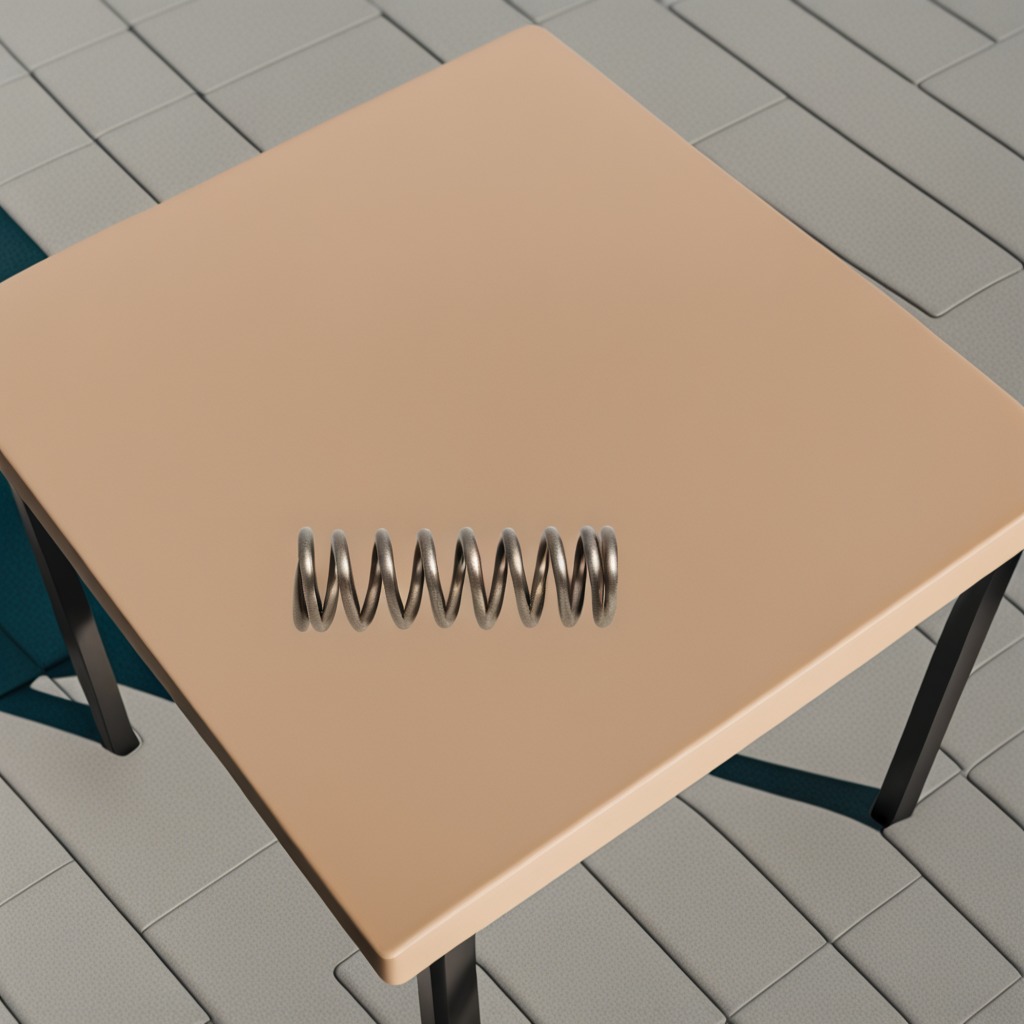
A coiled metal spring is lying on the table.